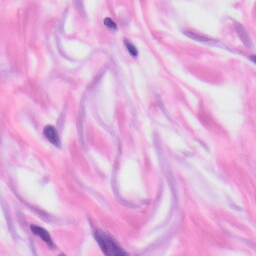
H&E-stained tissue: Skin